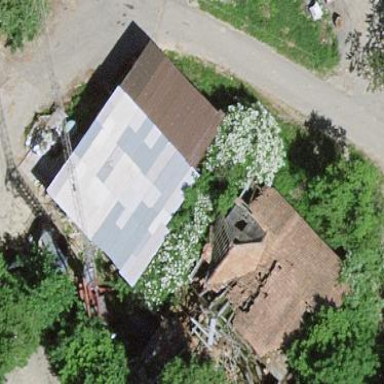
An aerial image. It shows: Farm building.